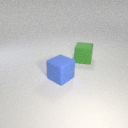
large green rubber cube to the right of large blue rubber cube